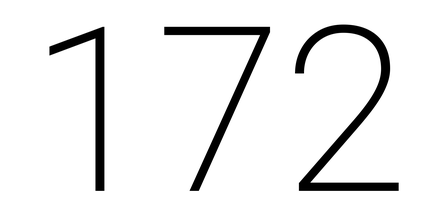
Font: Roboto_ExtraLight